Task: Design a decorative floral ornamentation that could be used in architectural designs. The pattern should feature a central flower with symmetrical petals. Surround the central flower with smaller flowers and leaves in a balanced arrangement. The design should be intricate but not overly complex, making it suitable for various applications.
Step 64:
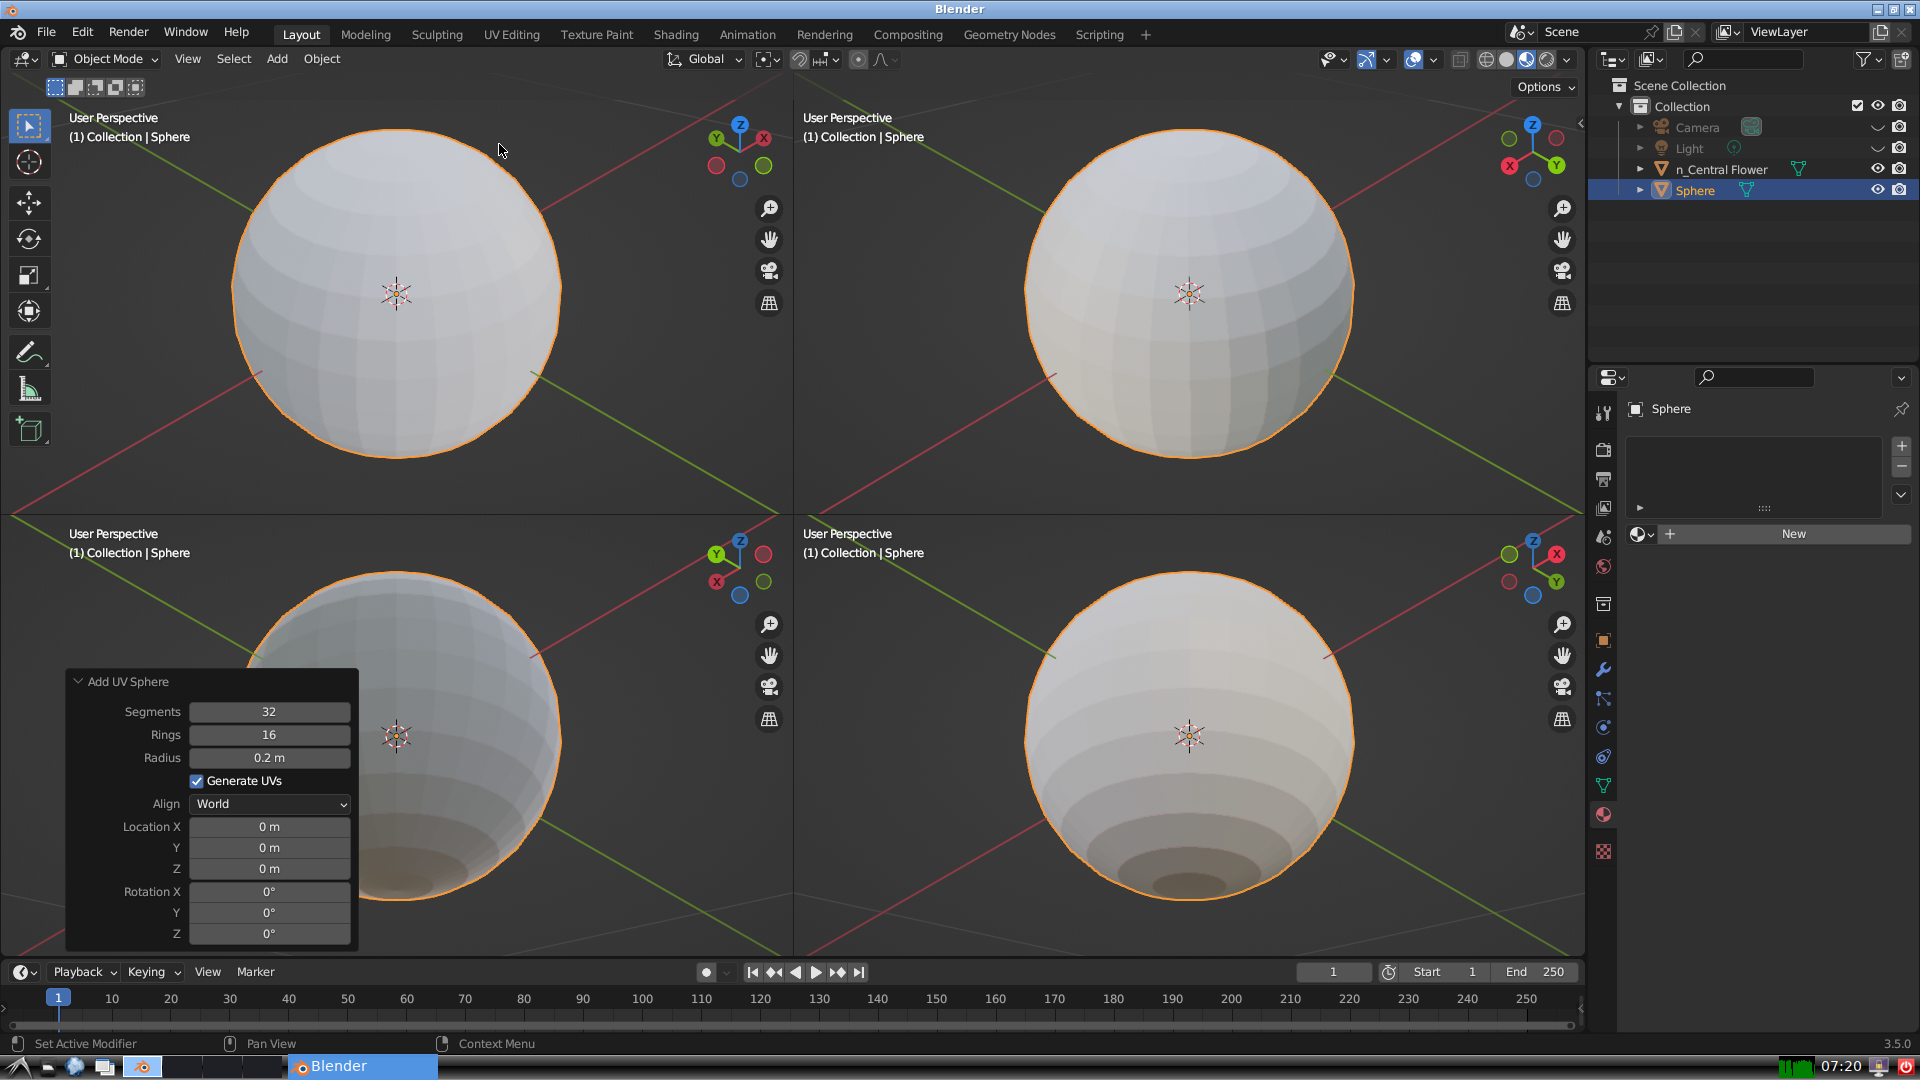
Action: {"mouse_move": [270, 758]}